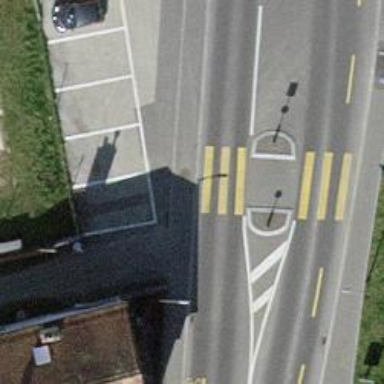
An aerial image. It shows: Sidewalk.